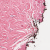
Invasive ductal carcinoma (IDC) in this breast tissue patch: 0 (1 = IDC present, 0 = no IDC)